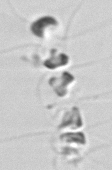
Label: Chaetoceros_socialis